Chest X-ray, AP view. Patient: 64 years old, sex M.
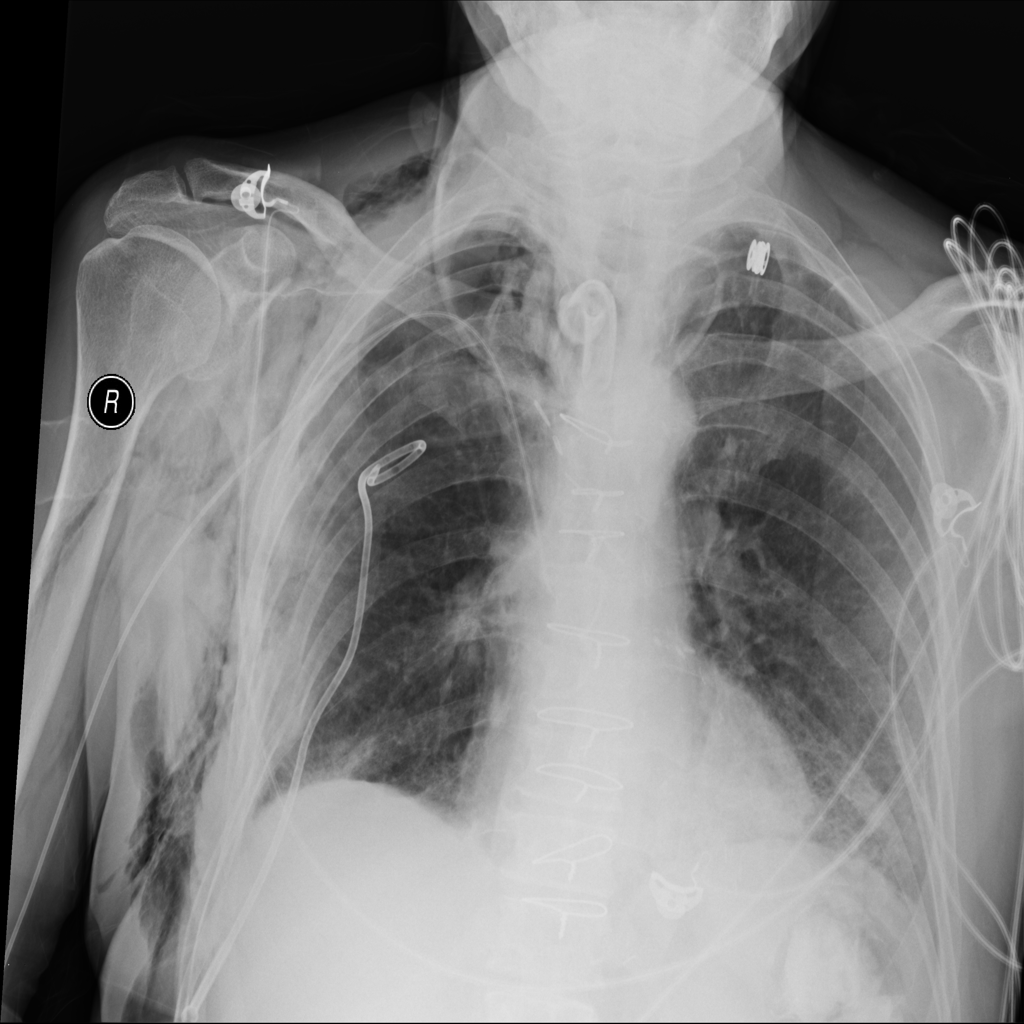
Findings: Pneumothorax